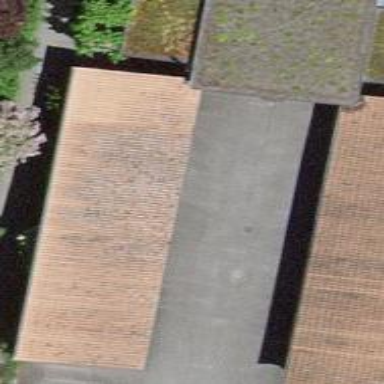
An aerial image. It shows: View of roof of building.